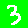
Digit: 3